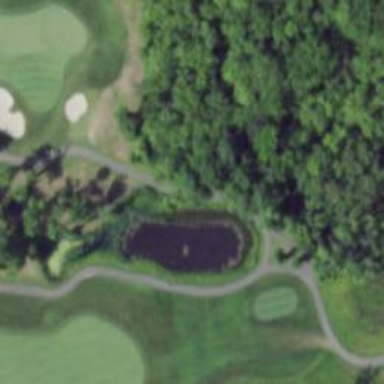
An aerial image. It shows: Path for both roads and golfers.